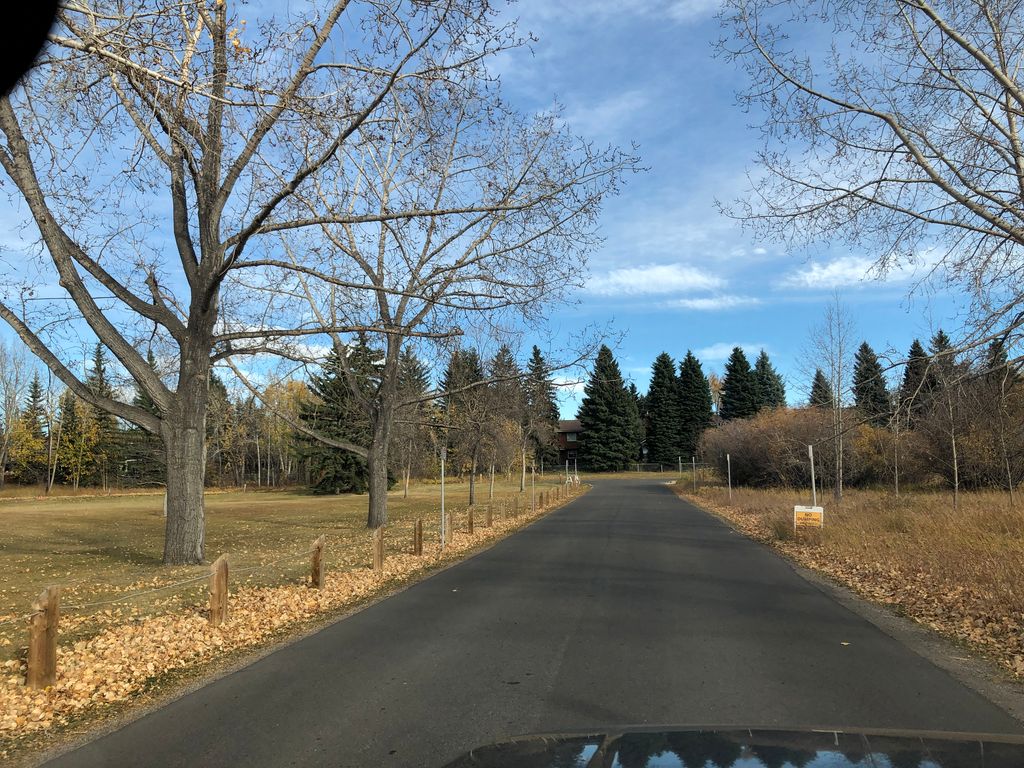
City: calgary